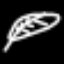
Label: leaf